Field crop: maize
Growth stage: 2
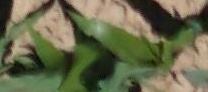
Species: maize